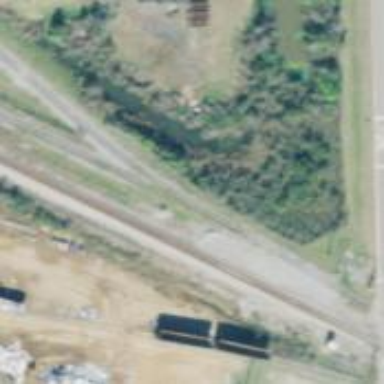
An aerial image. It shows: Railroad spur for lumber freight service.